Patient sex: M
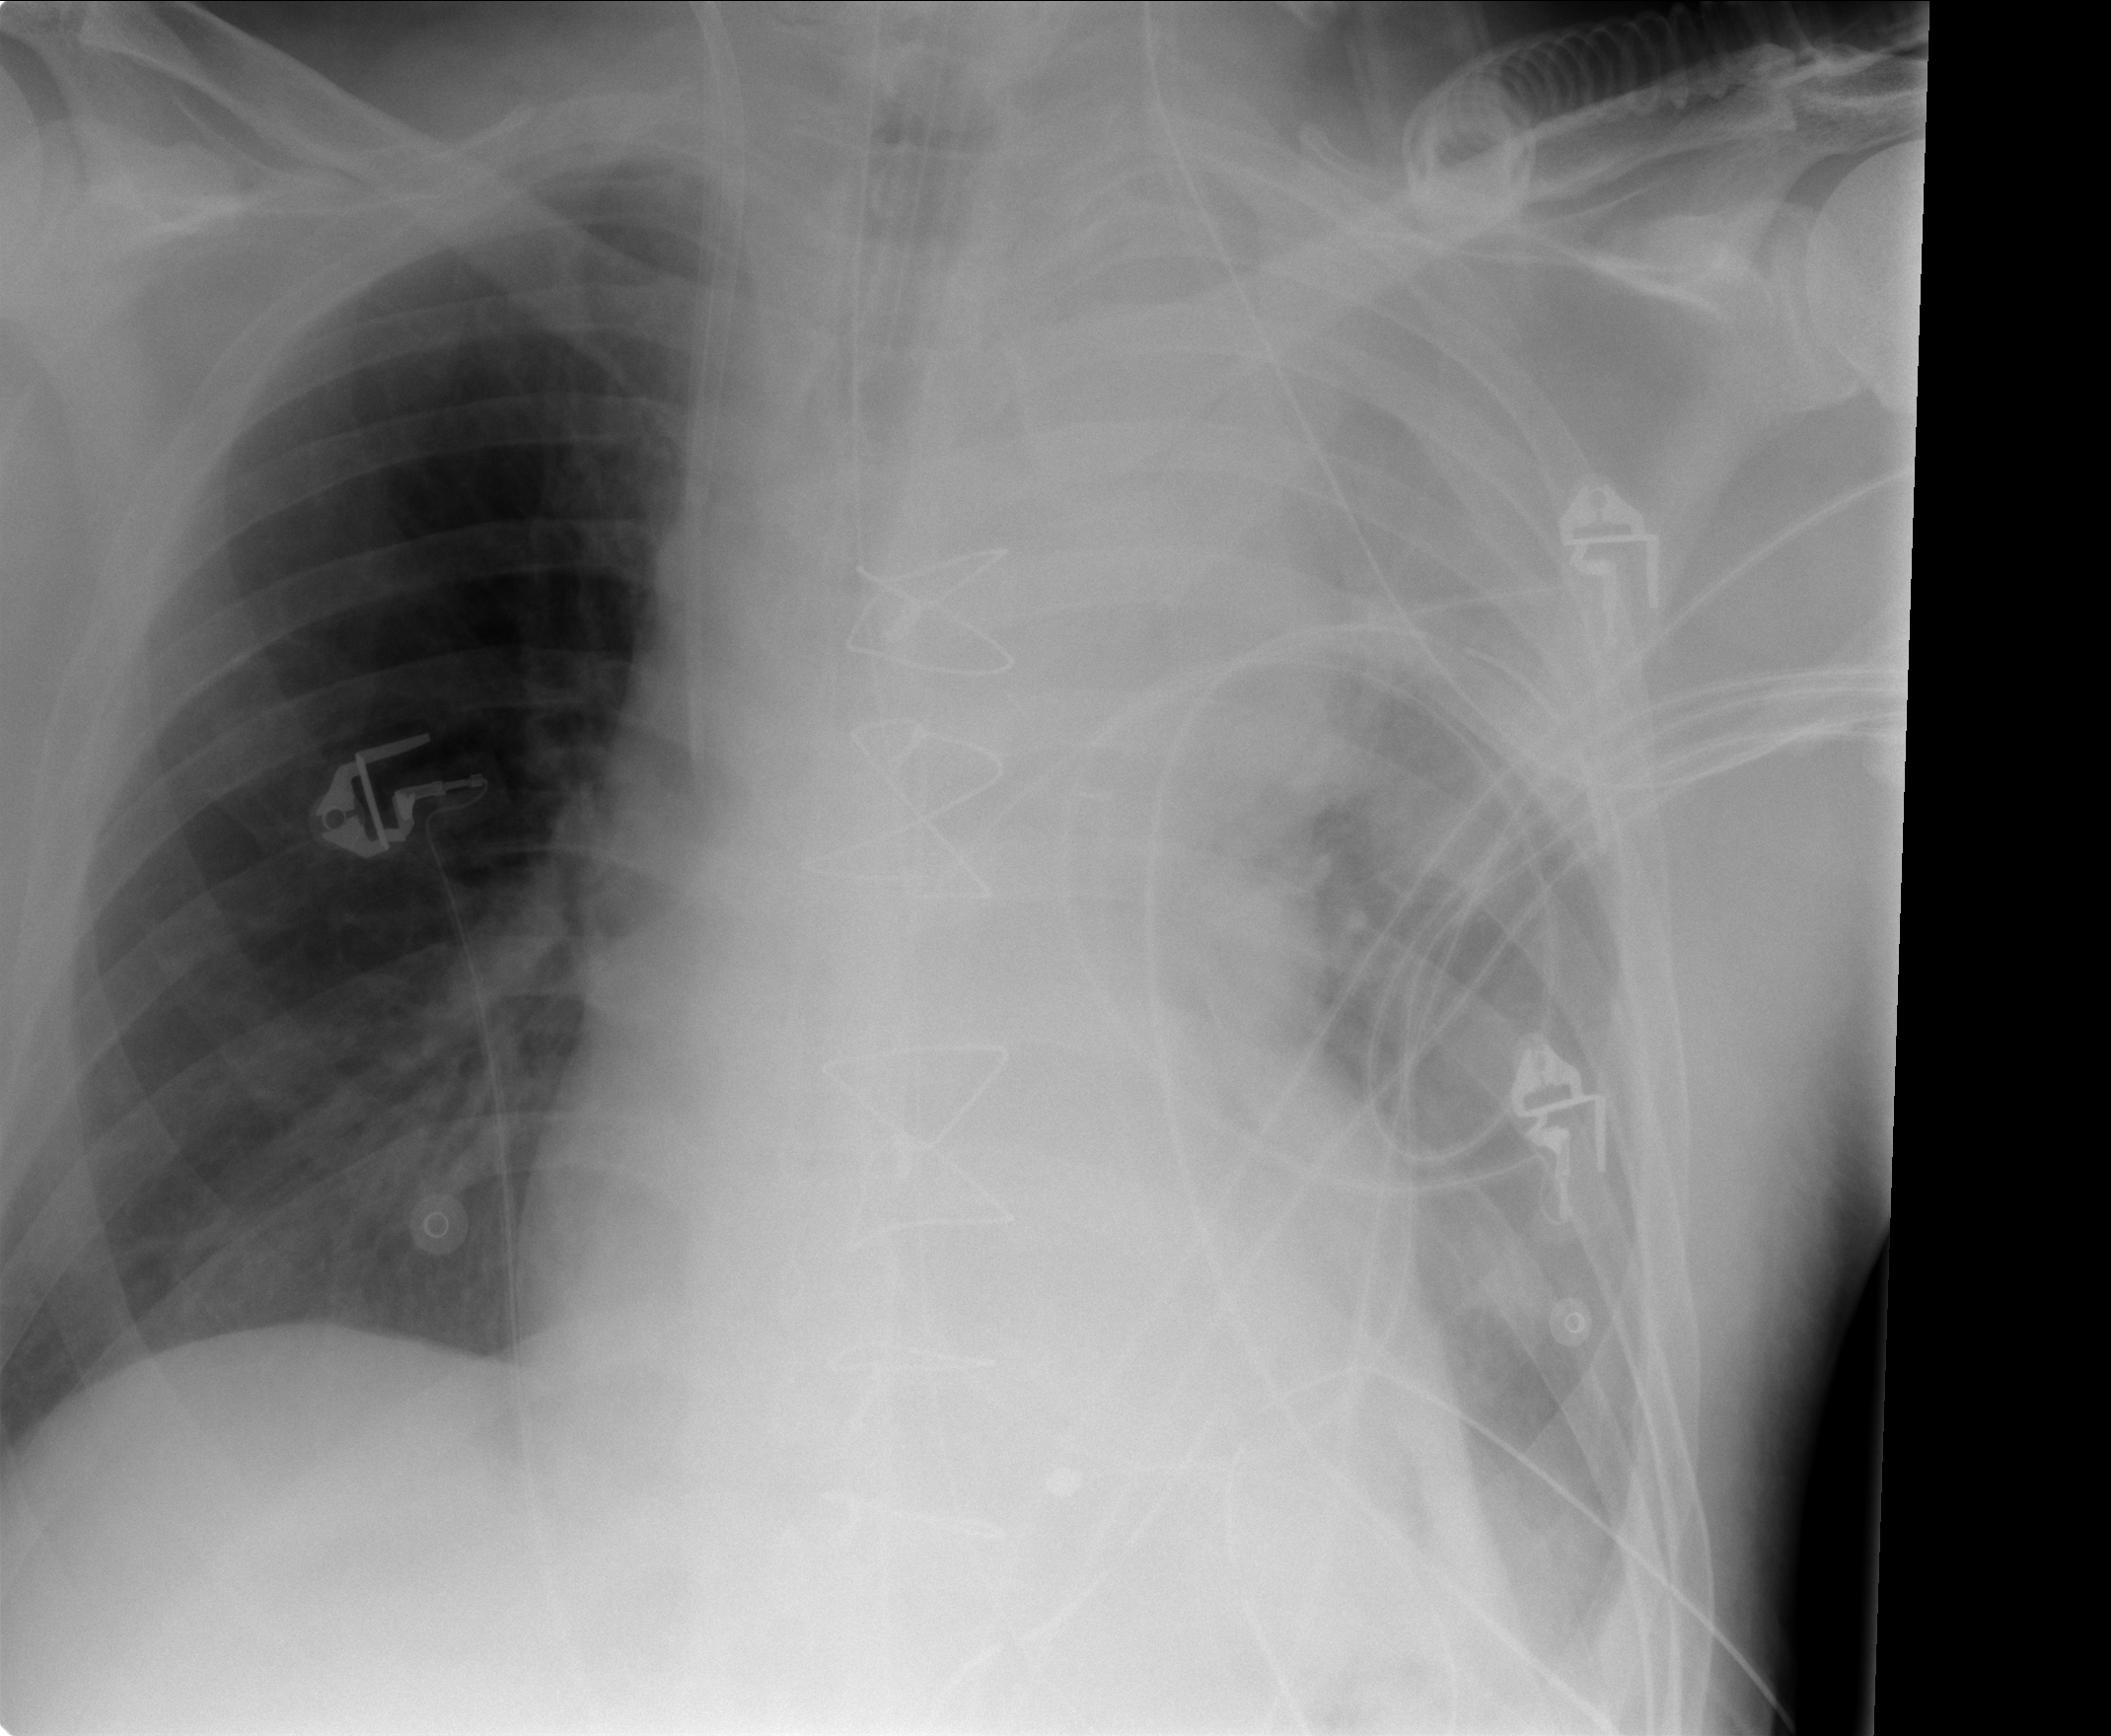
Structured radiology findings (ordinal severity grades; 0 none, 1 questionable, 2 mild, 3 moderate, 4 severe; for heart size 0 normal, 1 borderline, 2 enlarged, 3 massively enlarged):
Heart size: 0
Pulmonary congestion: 0
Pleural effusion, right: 0
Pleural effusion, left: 4
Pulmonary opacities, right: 0
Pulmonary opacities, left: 0
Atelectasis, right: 0
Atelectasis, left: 3